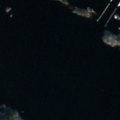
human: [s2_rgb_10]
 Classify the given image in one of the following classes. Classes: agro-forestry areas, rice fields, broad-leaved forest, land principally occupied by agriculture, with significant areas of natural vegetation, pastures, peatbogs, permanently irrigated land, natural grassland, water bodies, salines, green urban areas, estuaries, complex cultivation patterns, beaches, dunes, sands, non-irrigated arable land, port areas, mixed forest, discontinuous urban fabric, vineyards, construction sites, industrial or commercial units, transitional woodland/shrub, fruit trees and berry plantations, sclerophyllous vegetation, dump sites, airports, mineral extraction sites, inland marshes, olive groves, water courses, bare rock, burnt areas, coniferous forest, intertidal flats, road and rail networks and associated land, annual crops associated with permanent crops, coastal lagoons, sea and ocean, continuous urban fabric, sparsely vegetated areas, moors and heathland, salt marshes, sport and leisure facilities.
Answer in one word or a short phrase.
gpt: water bodies